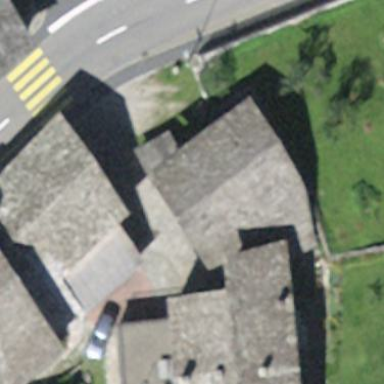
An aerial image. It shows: Shed.